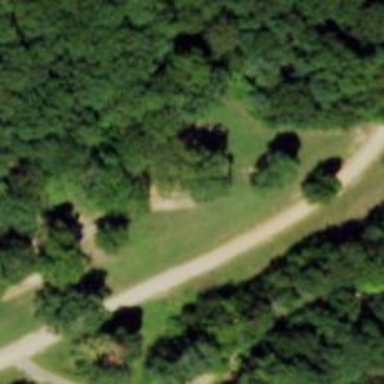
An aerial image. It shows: Path.